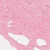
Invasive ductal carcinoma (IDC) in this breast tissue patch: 0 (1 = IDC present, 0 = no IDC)